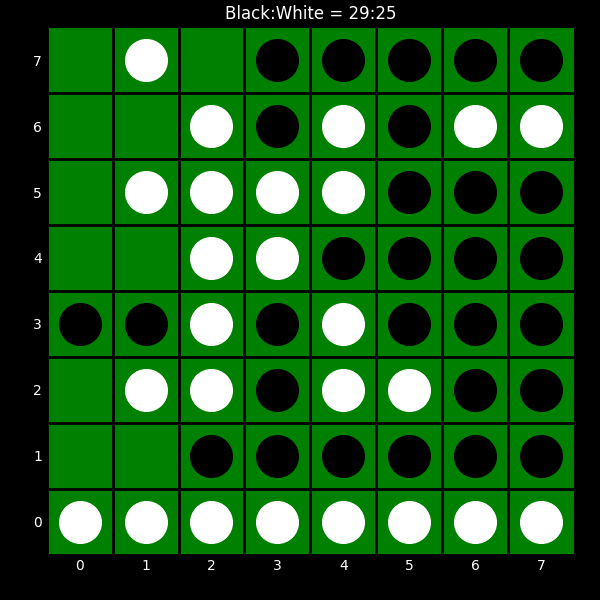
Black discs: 29
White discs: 25